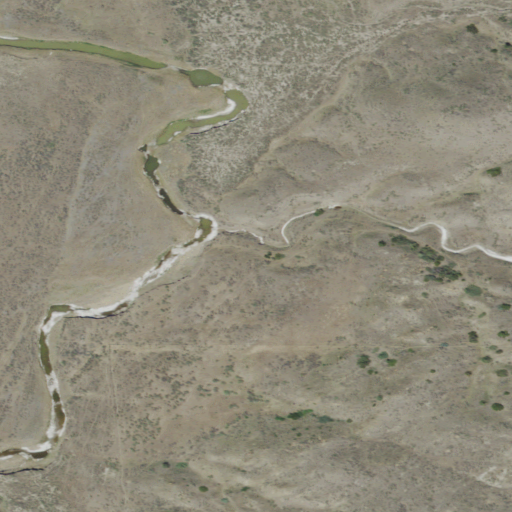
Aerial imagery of valley in Montana named Short Coulee containing grassland and shrub